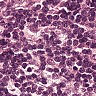
Metastatic tissue present: no